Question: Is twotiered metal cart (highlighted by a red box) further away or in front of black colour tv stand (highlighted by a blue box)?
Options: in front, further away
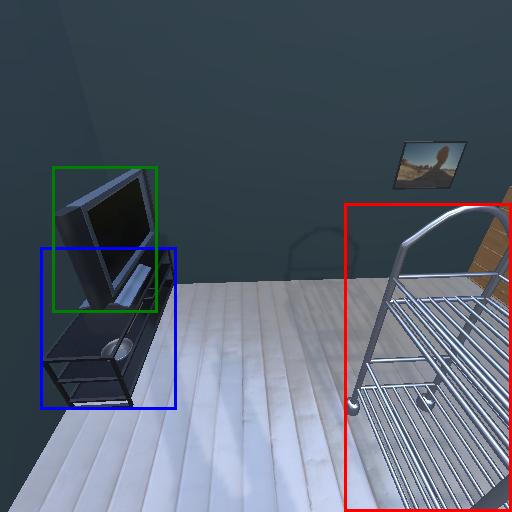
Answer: in front